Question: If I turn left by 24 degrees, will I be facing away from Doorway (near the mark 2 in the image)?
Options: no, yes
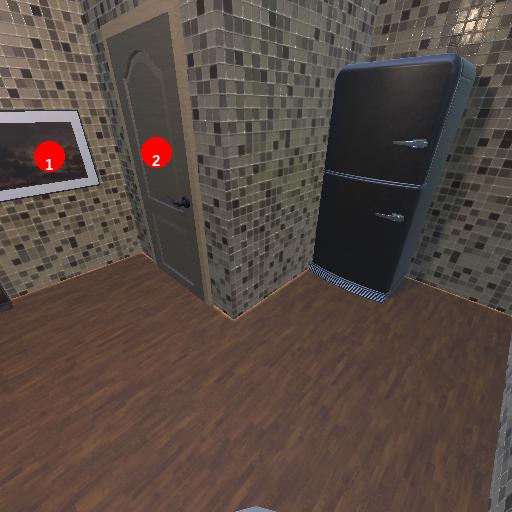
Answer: no